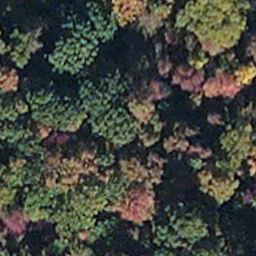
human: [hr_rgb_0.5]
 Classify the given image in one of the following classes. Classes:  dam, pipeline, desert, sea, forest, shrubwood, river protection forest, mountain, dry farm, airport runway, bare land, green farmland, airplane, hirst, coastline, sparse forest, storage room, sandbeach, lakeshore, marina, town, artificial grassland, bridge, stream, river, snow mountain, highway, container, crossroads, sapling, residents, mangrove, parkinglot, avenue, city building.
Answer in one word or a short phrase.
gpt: mangrove